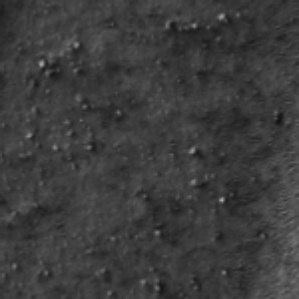
Label: frost